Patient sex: M
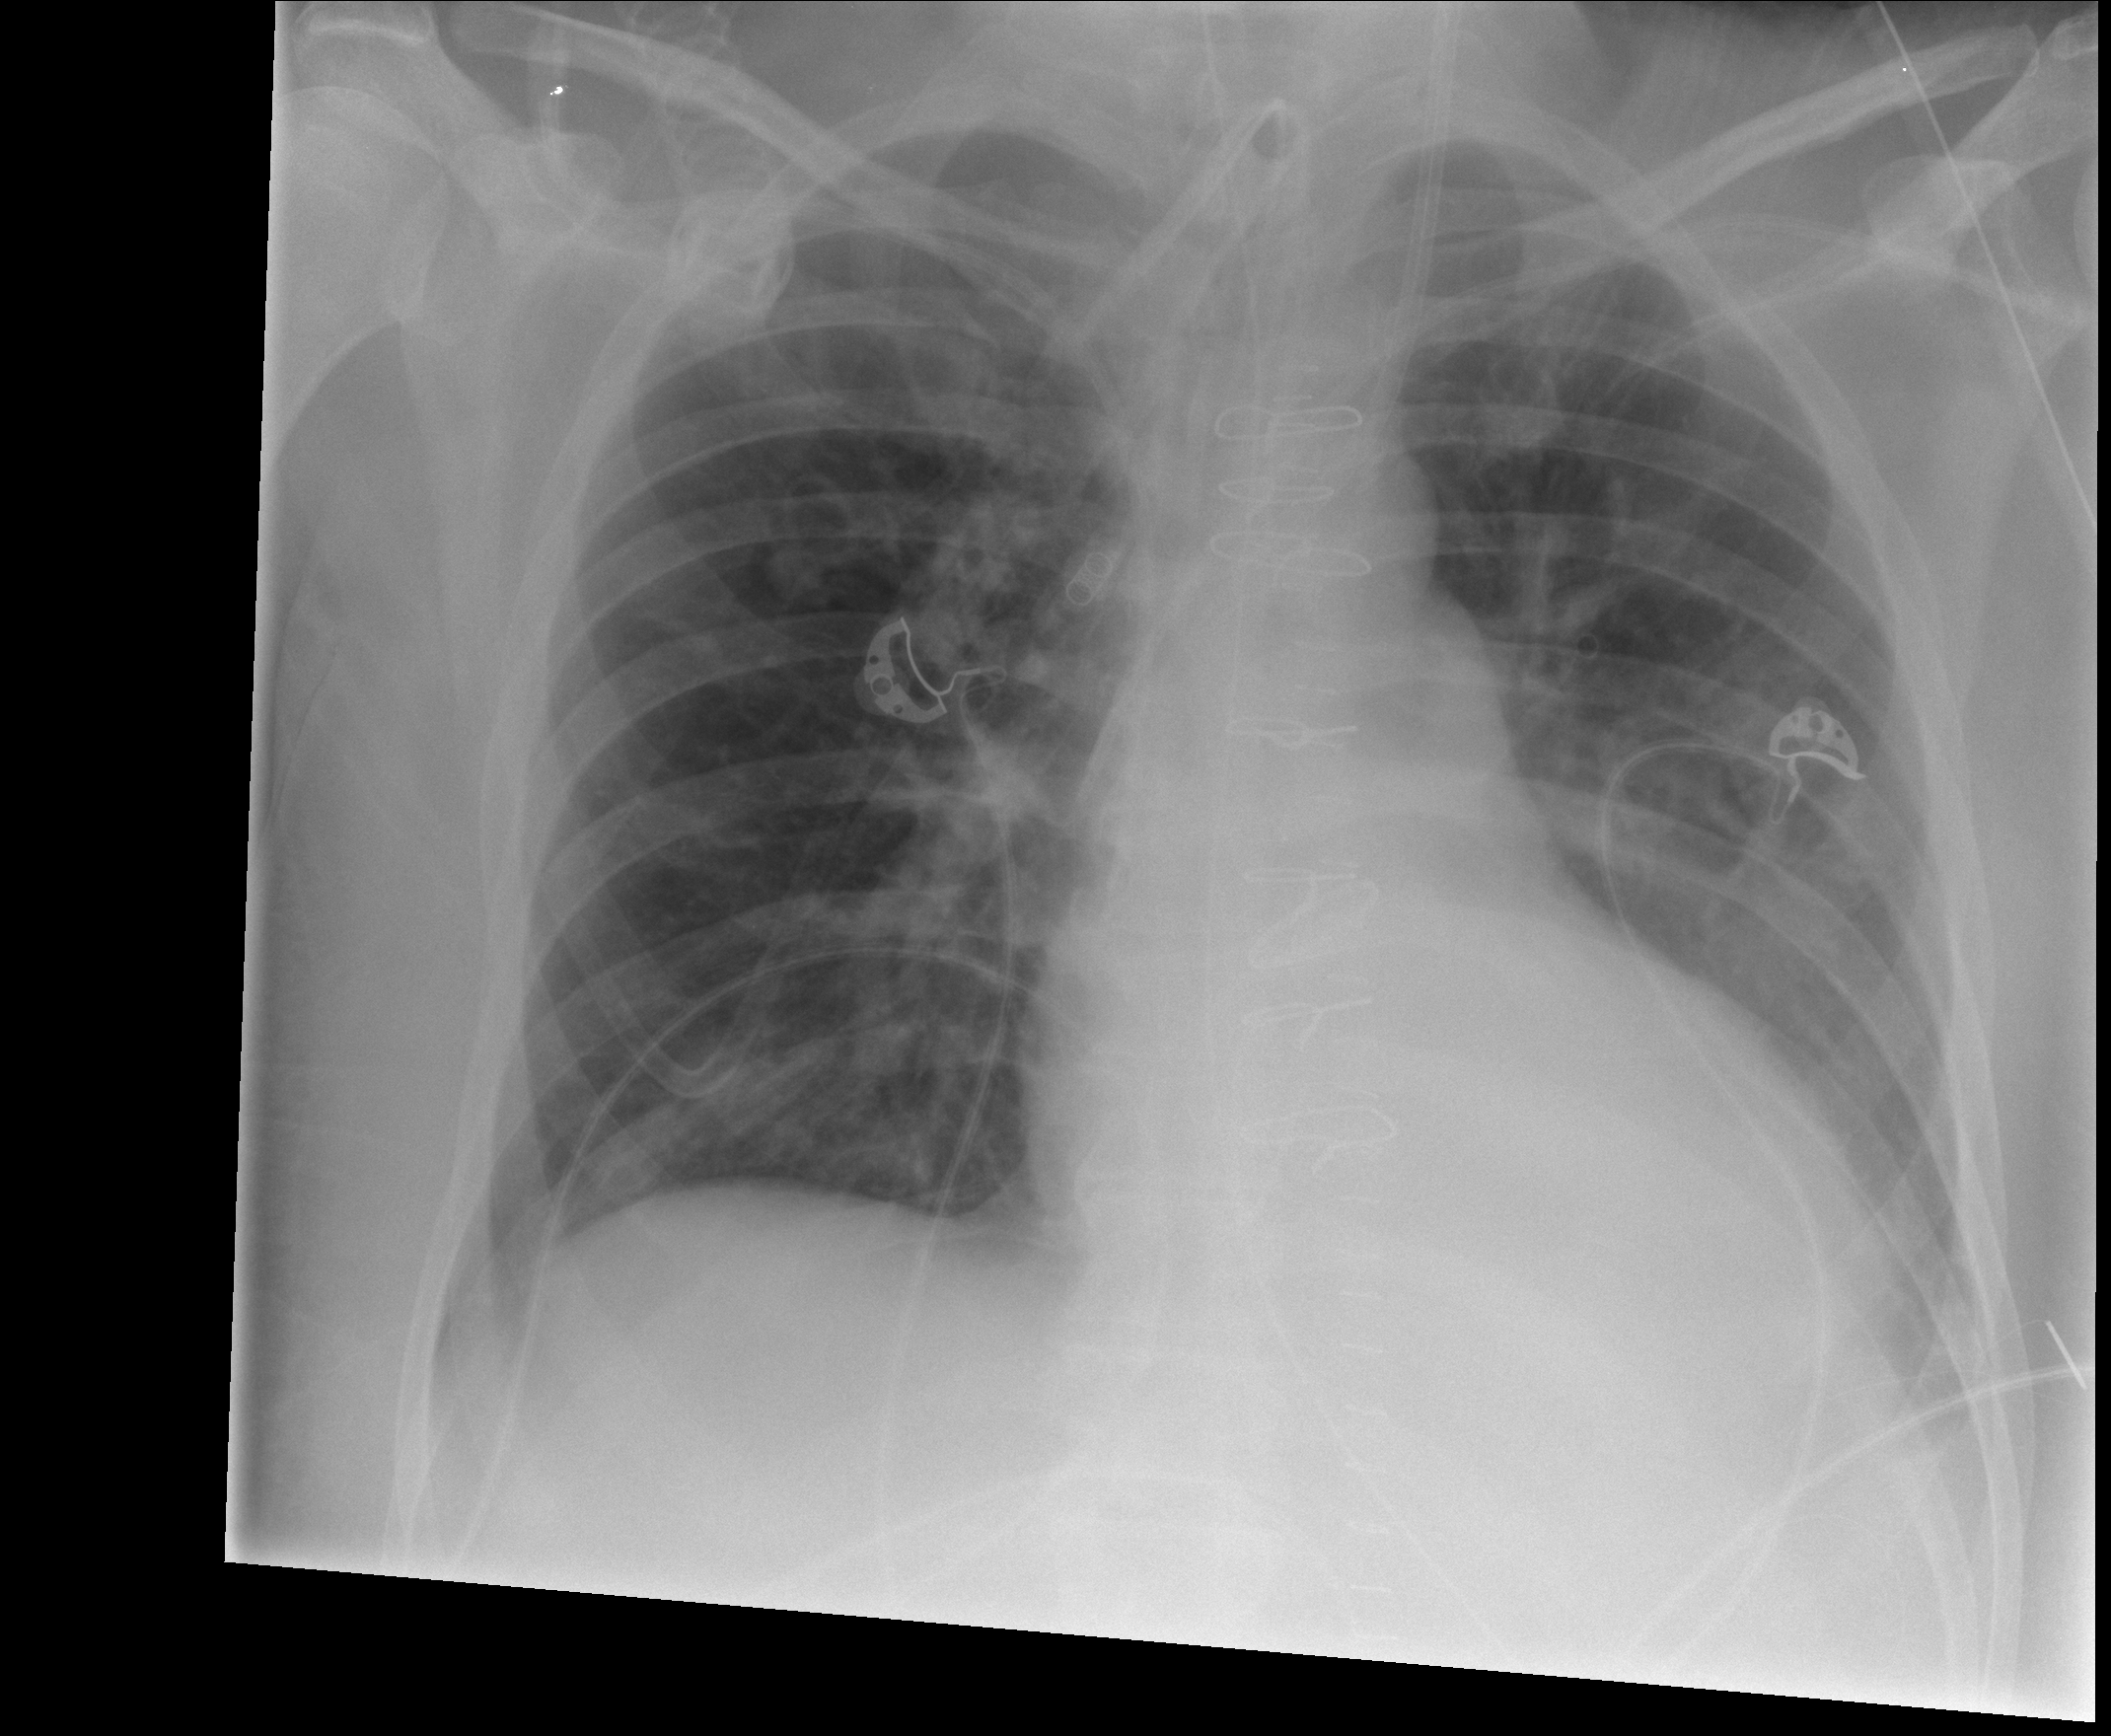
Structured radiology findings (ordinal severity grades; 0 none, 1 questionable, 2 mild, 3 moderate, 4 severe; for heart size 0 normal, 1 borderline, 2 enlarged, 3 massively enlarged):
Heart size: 0
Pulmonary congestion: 0
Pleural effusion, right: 2
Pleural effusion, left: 2
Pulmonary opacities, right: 0
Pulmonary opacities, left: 0
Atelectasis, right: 0
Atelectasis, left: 2